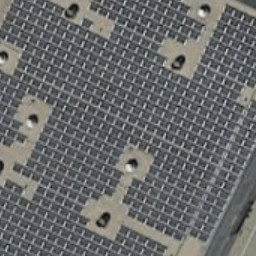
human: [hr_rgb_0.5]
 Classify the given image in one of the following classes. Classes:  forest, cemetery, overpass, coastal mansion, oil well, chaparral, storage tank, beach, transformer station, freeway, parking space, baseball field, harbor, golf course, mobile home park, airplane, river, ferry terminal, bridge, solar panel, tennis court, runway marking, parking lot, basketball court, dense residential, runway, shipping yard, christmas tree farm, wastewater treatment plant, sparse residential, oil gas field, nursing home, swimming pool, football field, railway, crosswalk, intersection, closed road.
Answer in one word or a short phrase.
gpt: solar panel